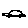
Label: car